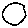
Label: circle